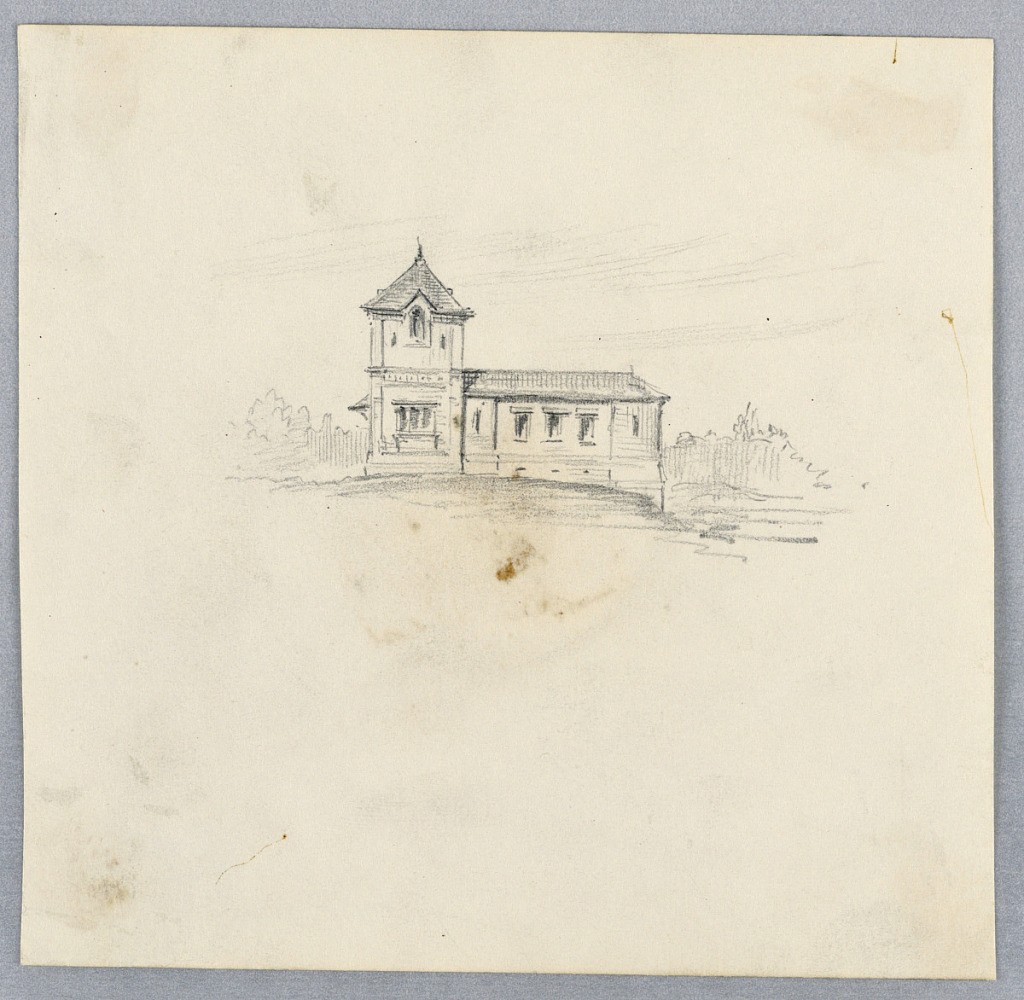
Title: Chapel
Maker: Arnold William Brunner, American, 1857–1925
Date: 1879–80
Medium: Graphite on paper
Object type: Drawing
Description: View of chapel from side on a vise, trees beyond.